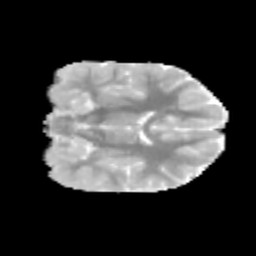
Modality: MD
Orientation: coronal
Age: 10
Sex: male
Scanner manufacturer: siemens
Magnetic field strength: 3 T
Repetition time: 3.8 s
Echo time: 0.07 s